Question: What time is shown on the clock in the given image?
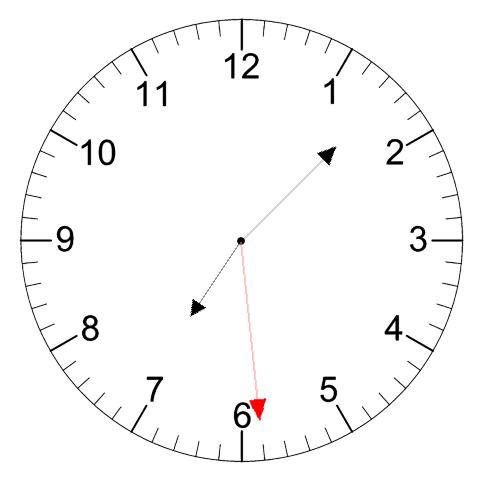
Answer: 07:07:29